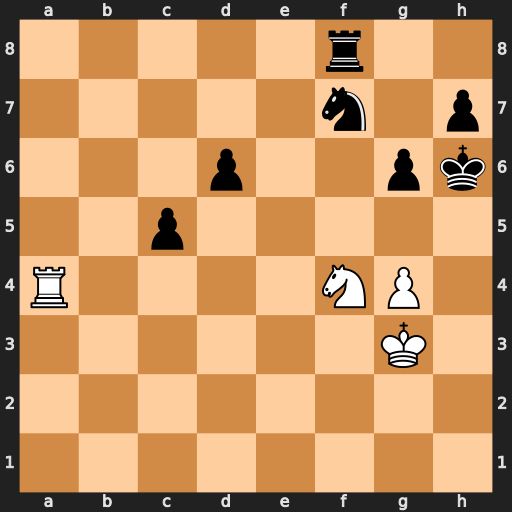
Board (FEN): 5r2/5n1p/3p2pk/2p5/R4NP1/6K1/8/8
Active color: w
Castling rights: -
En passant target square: -
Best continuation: Ne6 Ng5 Nxf8